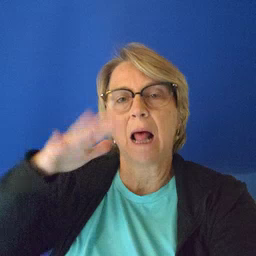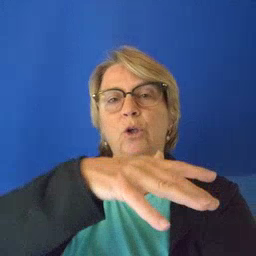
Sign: helicopter